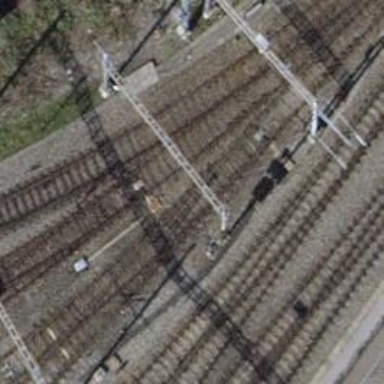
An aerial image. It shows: Rail yard with electrified rails and single track.